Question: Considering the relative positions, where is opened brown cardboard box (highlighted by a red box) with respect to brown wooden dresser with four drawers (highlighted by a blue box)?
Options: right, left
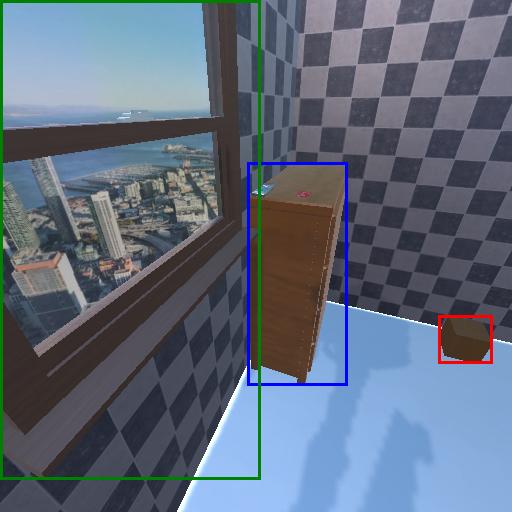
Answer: right